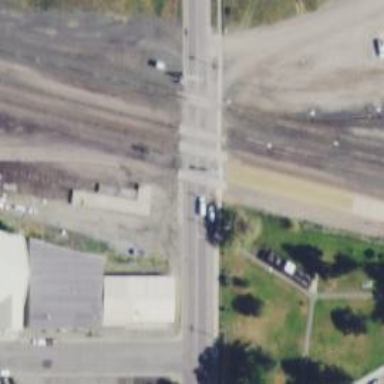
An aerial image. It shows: Crossing for the railway.